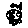
Label: car